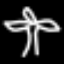
Label: palm tree